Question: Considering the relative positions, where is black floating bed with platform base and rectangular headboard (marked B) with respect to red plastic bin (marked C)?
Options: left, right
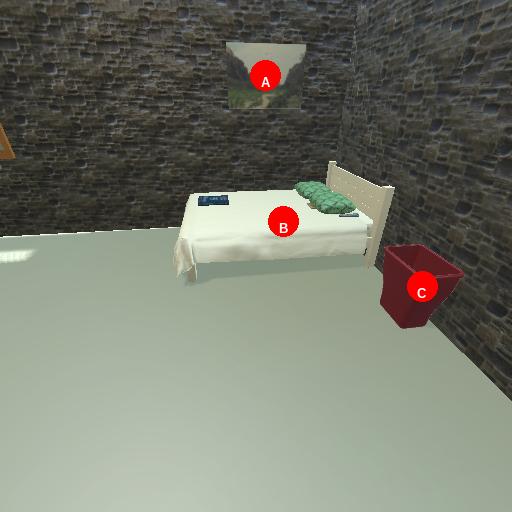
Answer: left